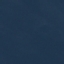
Land use / land cover class: SeaLake